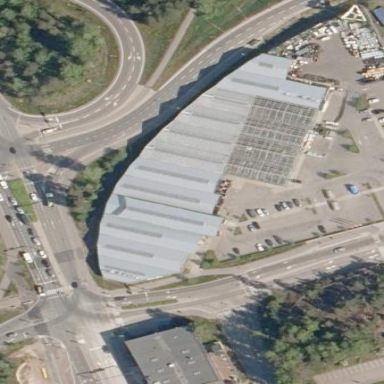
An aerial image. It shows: Retail building that houses garden center.